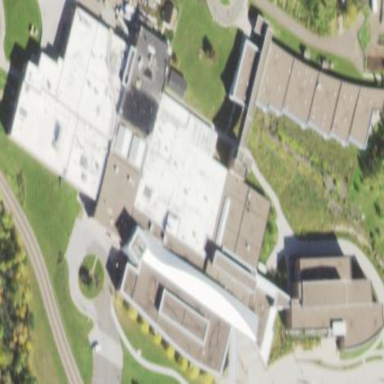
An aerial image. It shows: College building.